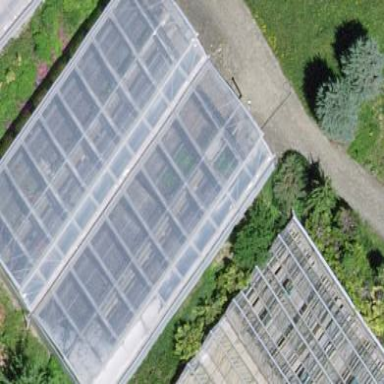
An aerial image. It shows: Greenhouse.